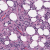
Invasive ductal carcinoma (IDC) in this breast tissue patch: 0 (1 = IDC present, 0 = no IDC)